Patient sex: F
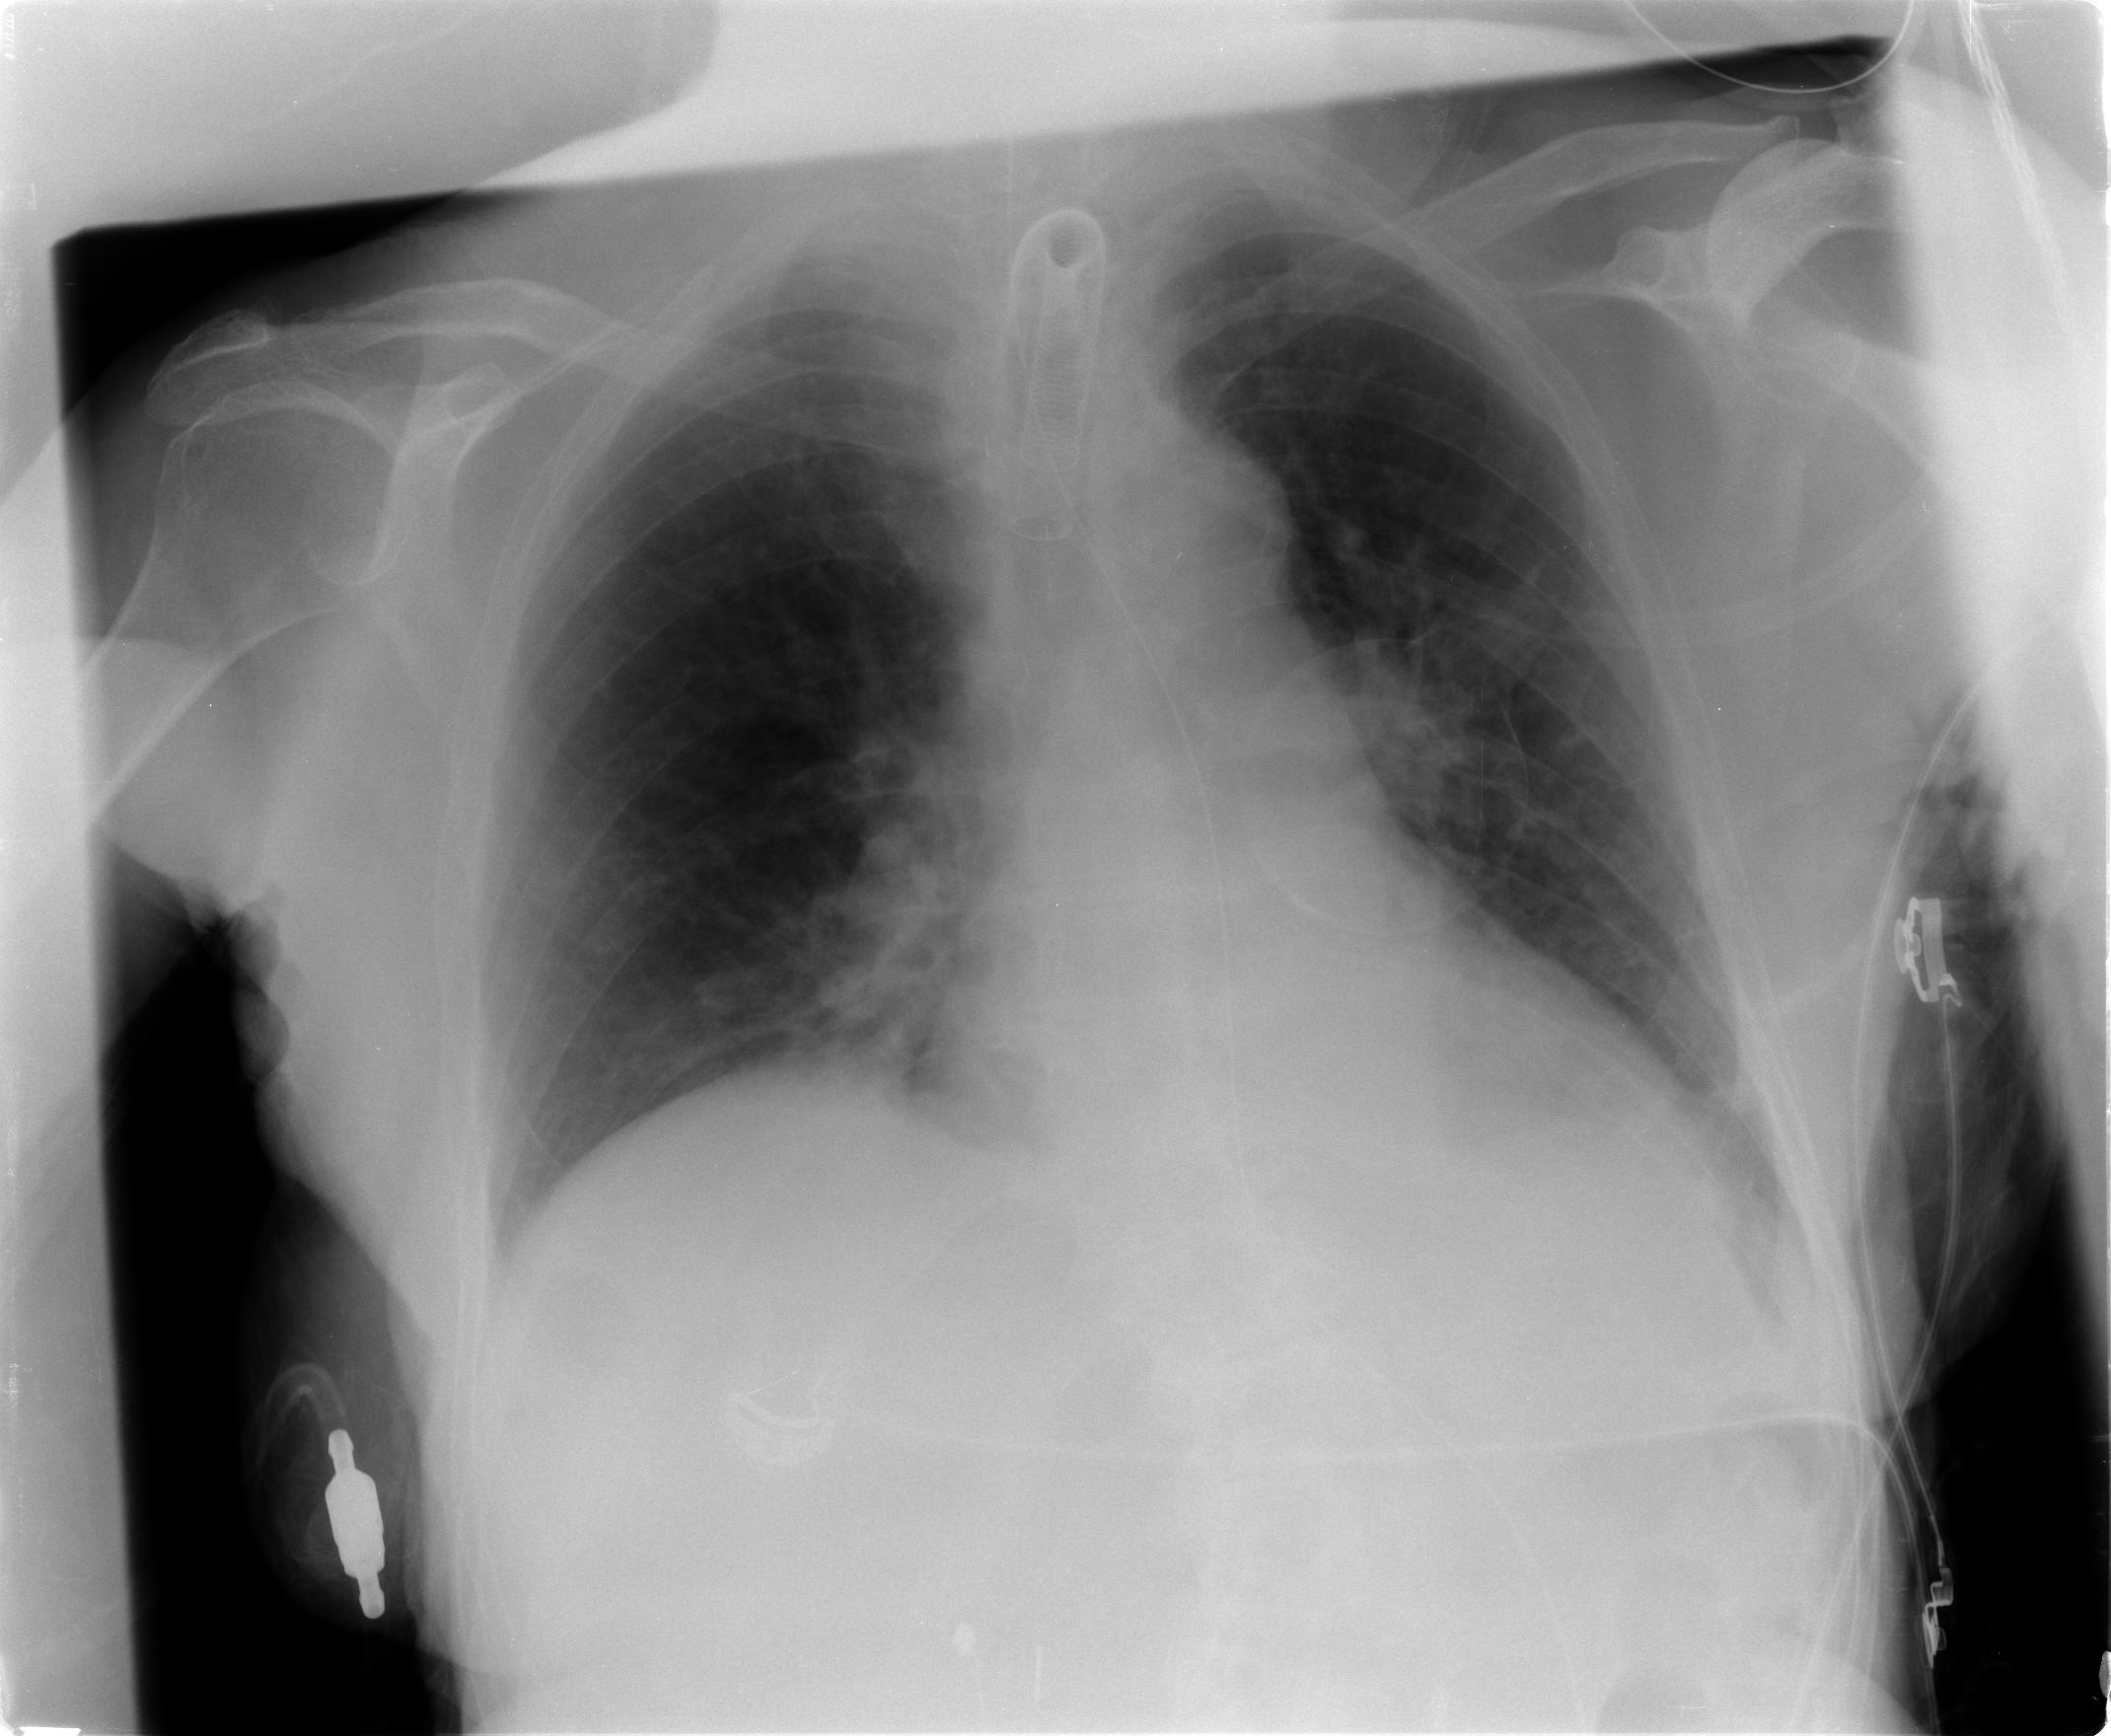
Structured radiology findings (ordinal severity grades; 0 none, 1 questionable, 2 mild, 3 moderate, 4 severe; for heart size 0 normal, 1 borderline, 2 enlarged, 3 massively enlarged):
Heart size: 2
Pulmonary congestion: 2
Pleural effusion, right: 0
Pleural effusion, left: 1
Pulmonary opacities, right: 0
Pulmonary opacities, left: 1
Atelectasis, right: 2
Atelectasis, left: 2